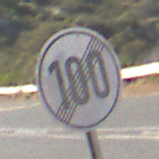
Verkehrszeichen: EndeGeschwindigkeit100
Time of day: MorningAfternoon
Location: Outdoor (Nature)
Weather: Clear
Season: NotSpecified
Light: Natural